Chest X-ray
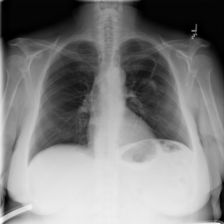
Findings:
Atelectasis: negative
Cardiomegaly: negative
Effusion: negative
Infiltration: negative
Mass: negative
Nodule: negative
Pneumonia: negative
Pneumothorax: negative
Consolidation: negative
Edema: negative
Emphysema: negative
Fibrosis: negative
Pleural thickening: negative
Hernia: negative